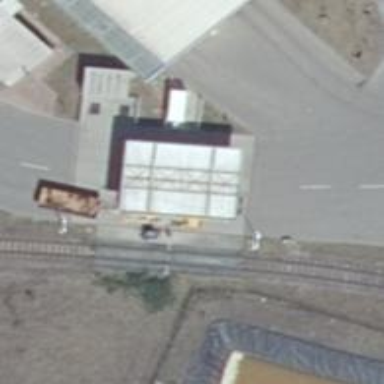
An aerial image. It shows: Fuel station.